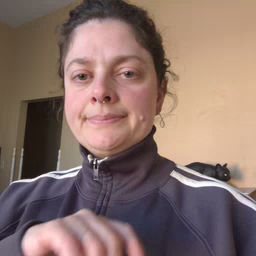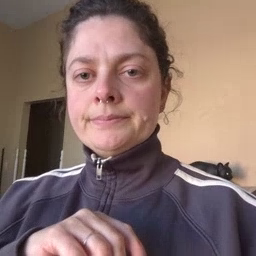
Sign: better